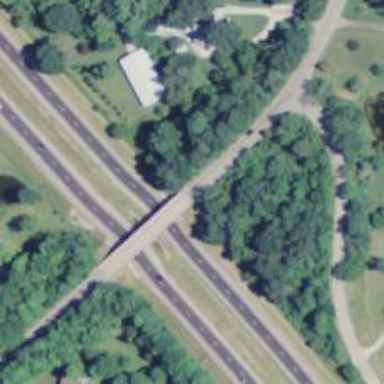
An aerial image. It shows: Tertiary road with bridge.